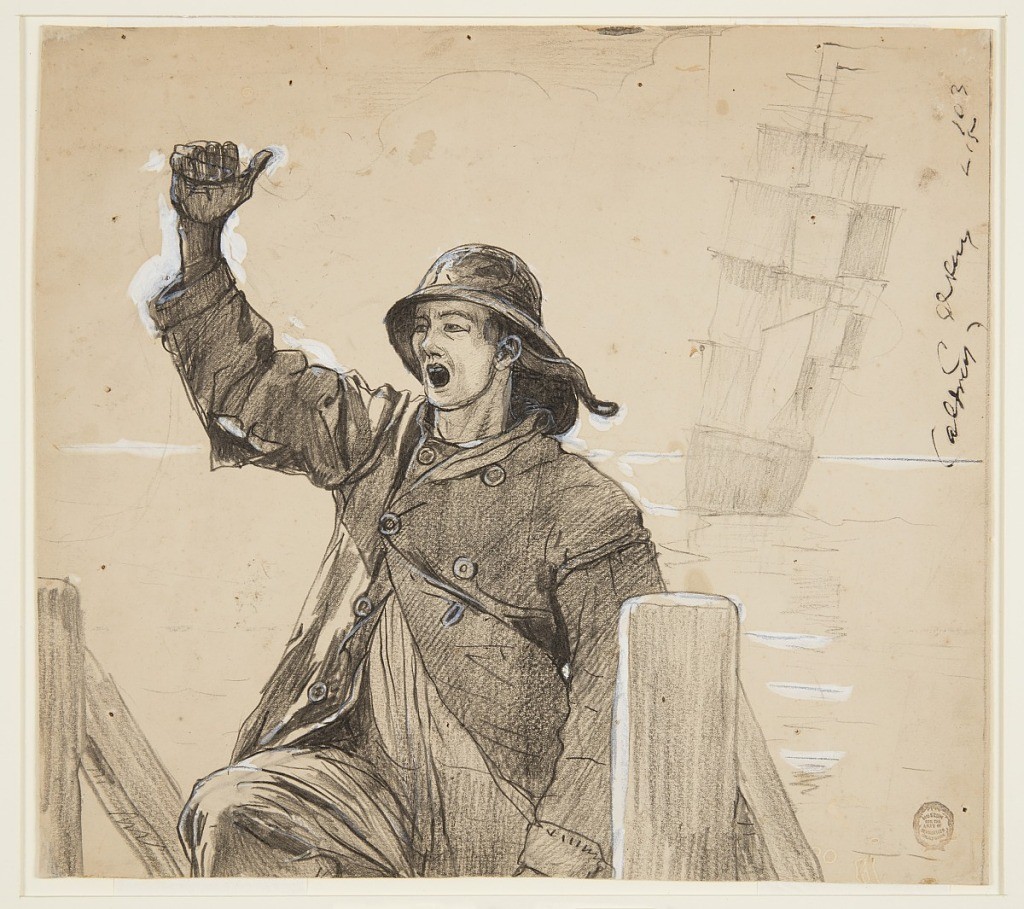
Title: The Lookout
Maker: Winslow Homer, American, 1836–1910
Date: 1895–96
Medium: Black crayon, charcoal, brush and white gouache on cardboard
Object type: Drawing
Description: Horiontal view of a sailor in sou'wester, mounting a companionway, with his right arm upraised; a sailing vessel in background.